Question: In my iPad program I have an array which holds images. How can I display my all images (from an image array) in my viewController the same as the below screen shot? Is there a good way to do it, any sample application paths to refer or sample code?
I need the following functionality.
1. Tapping an image will show it full screen
2. A close button to close this view as the same as the screen shot.
3. Two buttons to display the remaining and previous images.
A sample screen shot is attached below. We can see that the below application is showing all images at the right side of the screen.

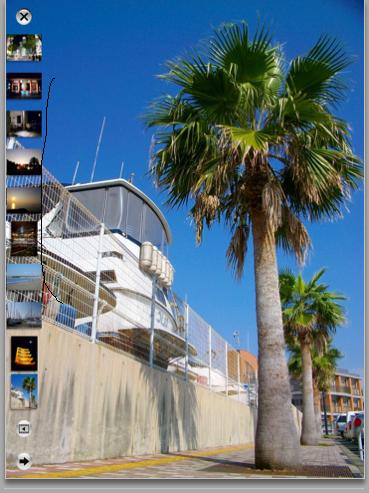
Answer: Alright, this should be easy, though a bit of coding is needed.
Start out with a simple app template.
I don't know where the images come from so I just put all the images to be shown in the resources folder.
The view controller 'PictureViewController' will accept an array of UIImages and should be presented modally. I'll post the code below.
The code to show the 'PictureViewController' is placed in the view controller created by the template. I just added a simple UIButton to the view to trigger an action which looks something like this:
'''
- (IBAction)onShowPictures
{
// Load all images from the bundle, I added 14 images, named 01.jpg ... 14.jpg
NSMutableArray *images = [NSMutableArray array];
for (int i = 1; i <= 14; i++) {
[images addObject:[UIImage imageNamed:[NSString stringWithFormat:@"%02d.jpg", i]]];
}
PictureViewController *picViewController = [[PictureViewController alloc] initWithImages:images];
[self presentModalViewController:picViewController animated:YES];
[picViewController release];
}
'''
The view controller's view was created with interface builder, looking like this:
## PictureViewController.xib

The fullscreen image is linked to an outlet 'fullScreenImage' seen in the following header file. Actions are connected as well.
I've set the fullscreen imageView's content mode to Aspect Fit.
The Thumbnails will be added dynamically with code. Here's the view controller's code
## PictureViewController.h
'''
@interface PictureViewController : UIViewController
{
NSMutableArray *imageViews;
NSArray *images;
UIImageView *fullScreenImage;
int currentPage;
}
@property (nonatomic, retain) NSMutableArray *imageViews;
@property (nonatomic, retain) NSArray *images;
@property (nonatomic, retain) IBOutlet UIImageView *fullScreenImage;
- (id)initWithImages:(NSArray *)images;
- (IBAction)onClose;
- (IBAction)onNextThumbnails;
- (IBAction)onPreviousThumbnails;
@end
'''
## PictureViewController.m
The define 'MAX_THUMBNAILS' on top defines the maximum of thumbnails seen. A 'UITapGestureRecognizer' will take care of the tap events for the thumbnails. Adjust the 'CGRectMake' in 'setupThumbnailImageViews' to position the thumbnails as you wish. This controller is just a basic approach without orientation support.
'''
#import "PictureViewController.h"
#define MAX_THUMBNAILS 6
@interface PictureViewController ()
- (void)showSelectedImageFullscreen:(UITapGestureRecognizer *)gestureRecognizer;
- (void)setupThumbnailImageViews;
- (void)setThumbnailsForPage:(int)aPage;
- (UIImage *)imageForIndex:(int)anIndex;
@end
@implementation PictureViewController
@synthesize imageViews, images, fullScreenImage;
- (id)initWithImages:(NSArray *)someImages
{
self = [super init];
if (self) {
self.images = someImages;
self.imageViews = [NSMutableArray array];
currentPage = 0;
}
return self;
}
- (void)viewDidLoad
{
self.fullScreenImage.image = [images objectAtIndex:0];
[self setupThumbnailImageViews];
[self setThumbnailsForPage:0];
}
- (void)showSelectedImageFullscreen:(UITapGestureRecognizer *)gestureRecognizer
{
UIImageView *tappedImageView = (UIImageView *)[gestureRecognizer view];
fullScreenImage.image = tappedImageView.image;
}
- (void)setupThumbnailImageViews
{
for (int i = 0; i < MAX_THUMBNAILS; i++) {
UIImageView *imageView = [[UIImageView alloc] initWithFrame:CGRectMake(20.0,
166.0 + (130.0 * i),
130.0,
90.0)];
UITapGestureRecognizer *tapGestureRecognizer = [[UITapGestureRecognizer alloc] initWithTarget:self
action:@selector(showSelectedImageFullscreen:)];
tapGestureRecognizer.numberOfTapsRequired = 1;
tapGestureRecognizer.numberOfTouchesRequired = 1;
[imageView addGestureRecognizer:tapGestureRecognizer];
[tapGestureRecognizer release];
imageView.userInteractionEnabled = YES;
[imageViews addObject:imageView];
[self.view addSubview:imageView];
}
}
- (void)setThumbnailsForPage:(int)aPage
{
for (int i = 0; i < MAX_THUMBNAILS; i++) {
UIImageView *imageView = (UIImageView *)[imageViews objectAtIndex:i];
UIImage *image = [self imageForIndex:aPage * MAX_THUMBNAILS + i];
if (image) {
imageView.image = image;
imageView.hidden = NO;
} else {
imageView.hidden = YES;
}
}
}
- (UIImage *)imageForIndex:(int)anIndex
{
if (anIndex < [images count]) {
return [images objectAtIndex:anIndex];
} else {
return nil;
}
}
#pragma mark -
#pragma mark user interface interaction
- (IBAction)onClose
{
[self dismissModalViewControllerAnimated:YES];
}
- (IBAction)onNextThumbnails
{
if (currentPage + 1 <= [images count] / MAX_THUMBNAILS) {
currentPage++;
[self setThumbnailsForPage:currentPage];
}
}
- (IBAction)onPreviousThumbnails
{
if (currentPage - 1 >= 0) {
currentPage--;
[self setThumbnailsForPage:currentPage];
}
}
#pragma mark -
#pragma mark memory management
- (void)didReceiveMemoryWarning
{
[super didReceiveMemoryWarning];
[images release];
}
- (void)viewDidUnload
{
[super viewDidUnload];
[imageViews release];
[fullScreenImage release];
}
- (void)dealloc
{
[images release];
[imageViews release];
[fullScreenImage release];
[super dealloc];
}
@end
'''
## The result: